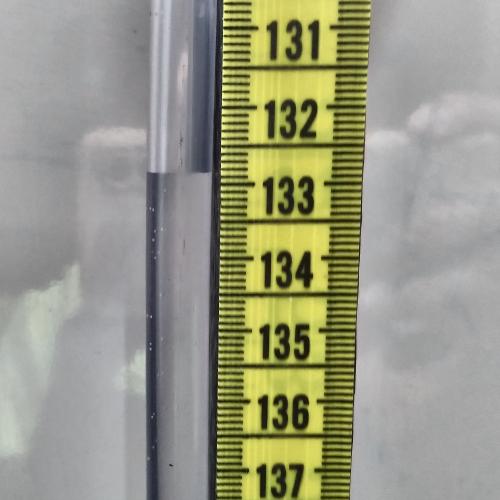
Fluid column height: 132.8 cm